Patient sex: M
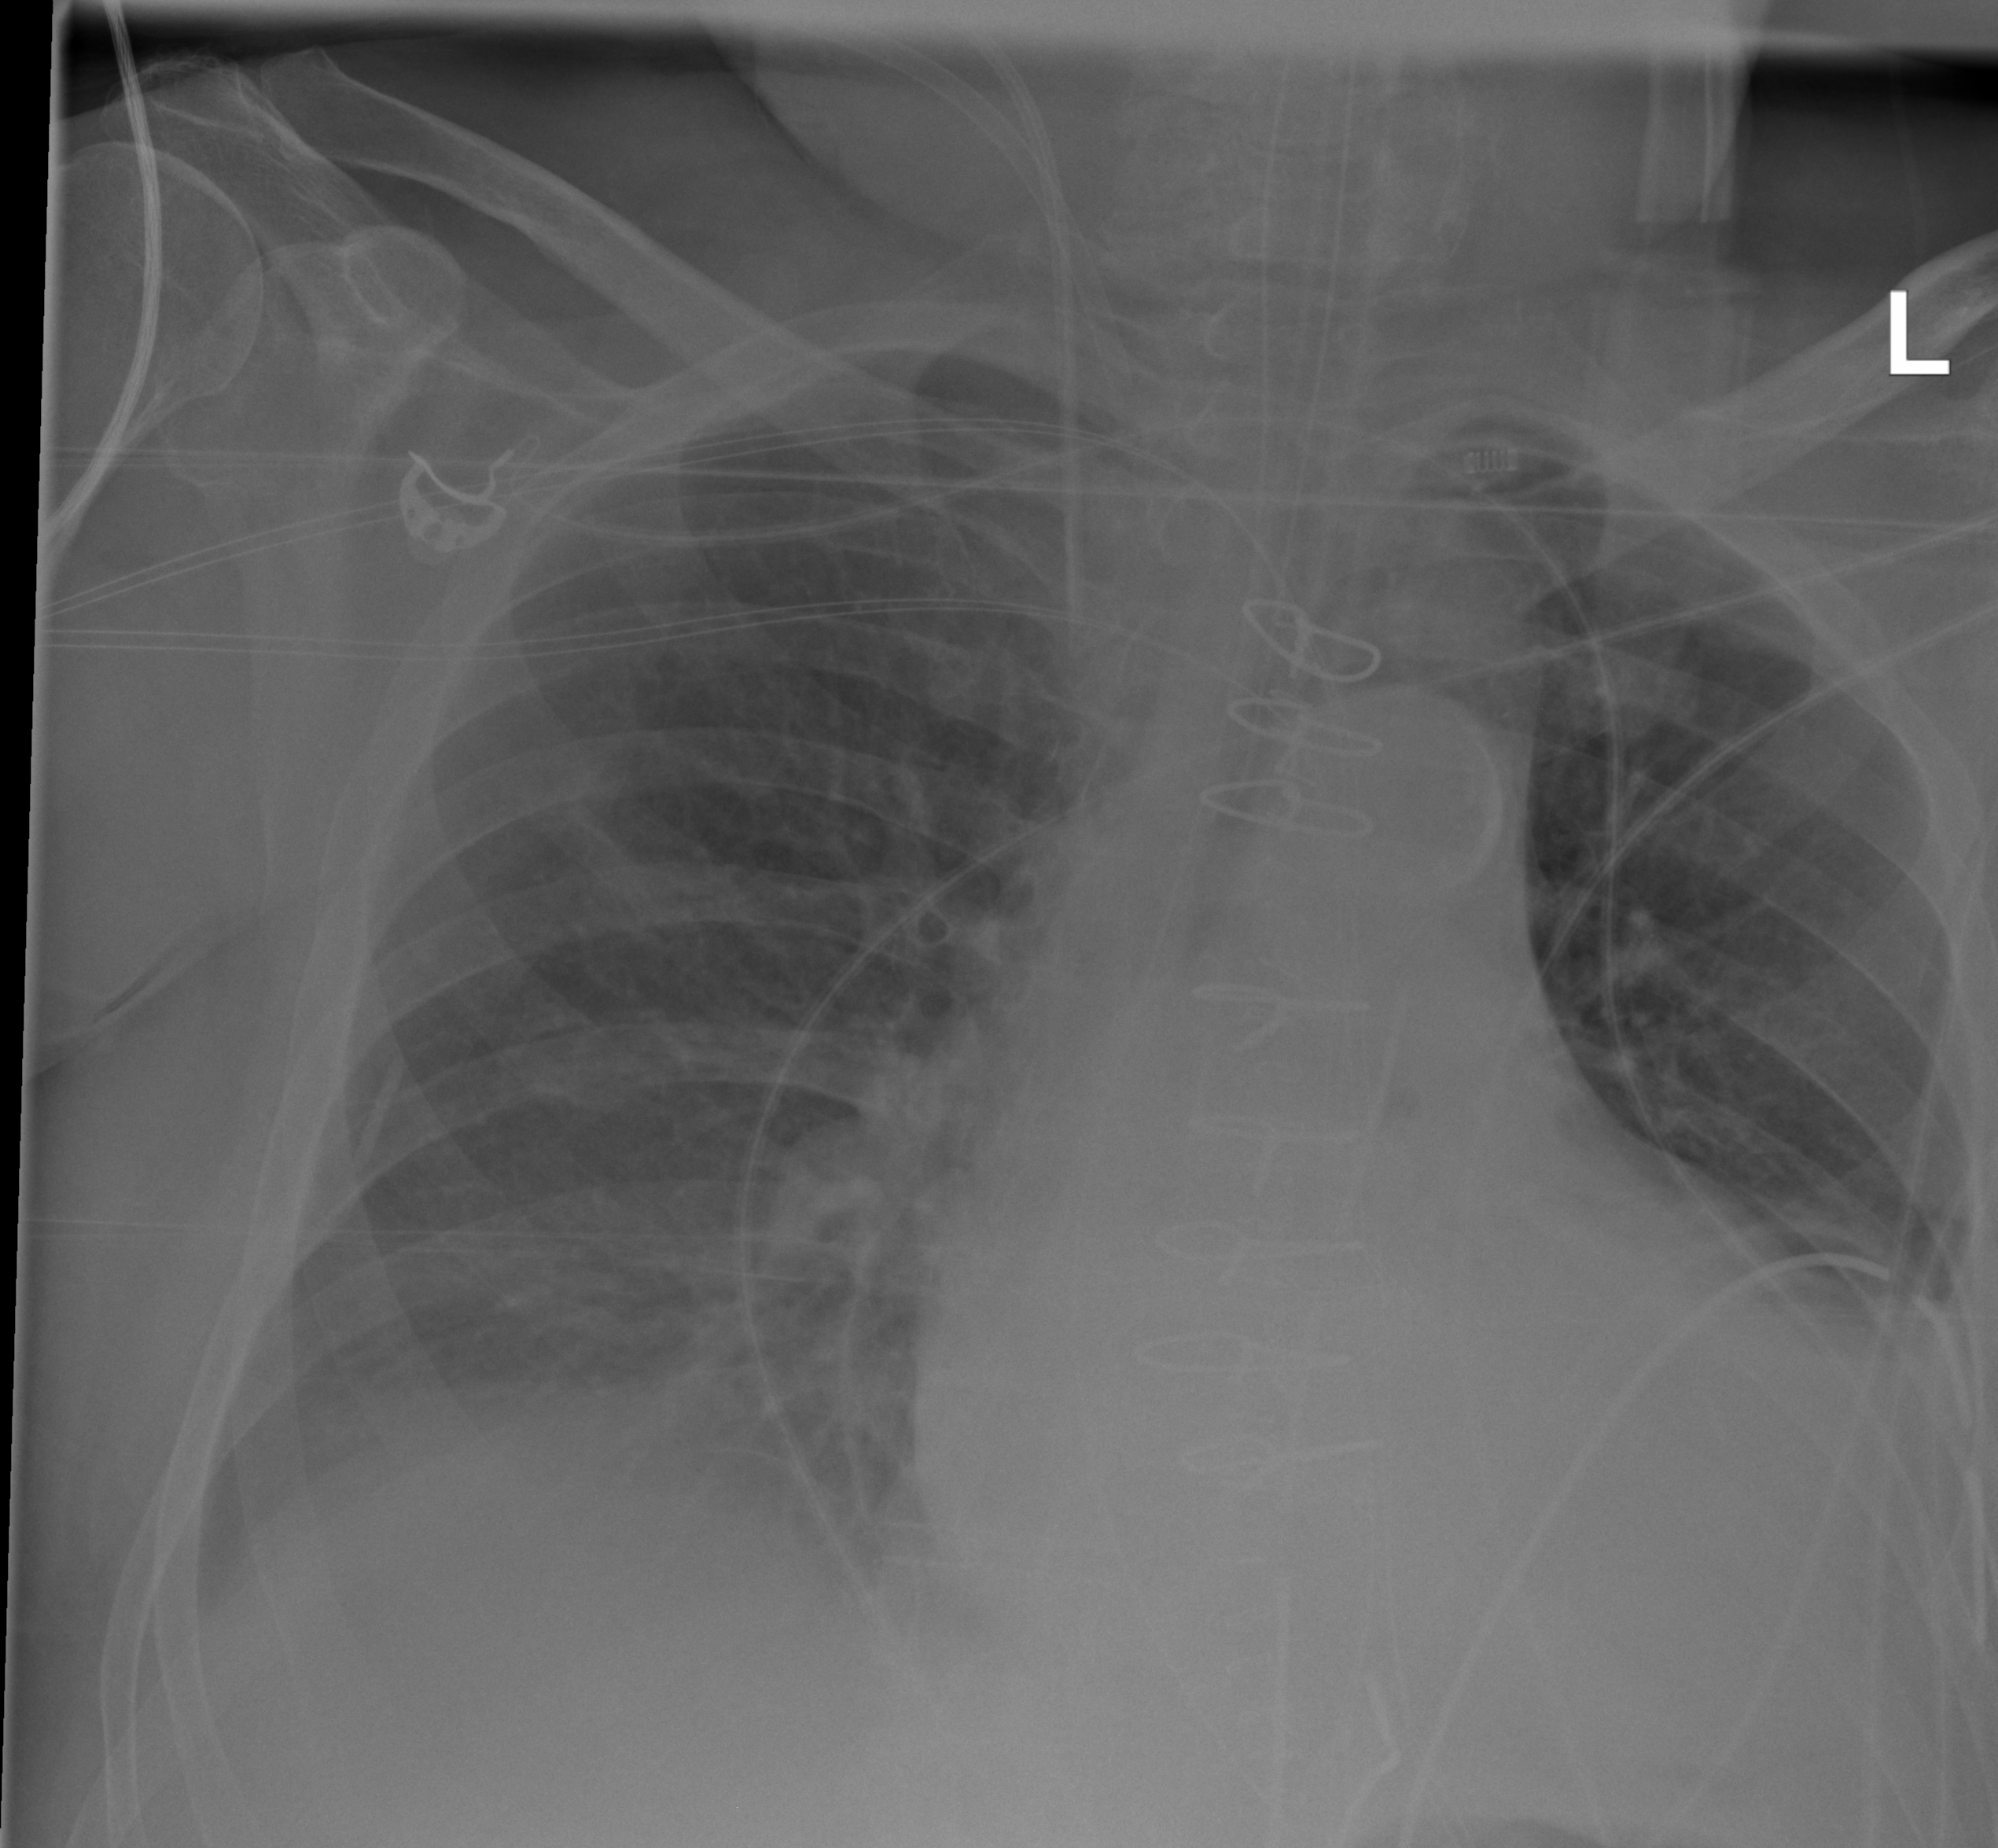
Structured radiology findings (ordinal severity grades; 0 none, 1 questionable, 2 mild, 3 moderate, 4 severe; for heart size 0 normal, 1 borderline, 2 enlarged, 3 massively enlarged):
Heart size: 2
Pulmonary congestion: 2
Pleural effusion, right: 2
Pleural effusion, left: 2
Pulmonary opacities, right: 0
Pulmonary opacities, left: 0
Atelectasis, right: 2
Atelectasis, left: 2